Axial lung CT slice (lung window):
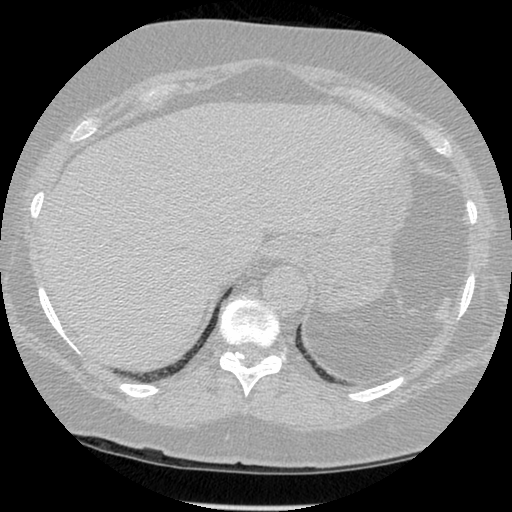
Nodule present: no